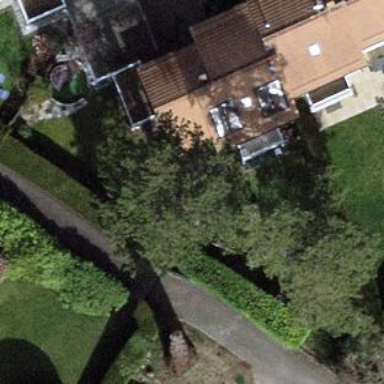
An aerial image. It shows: Garden enclosed by fence.